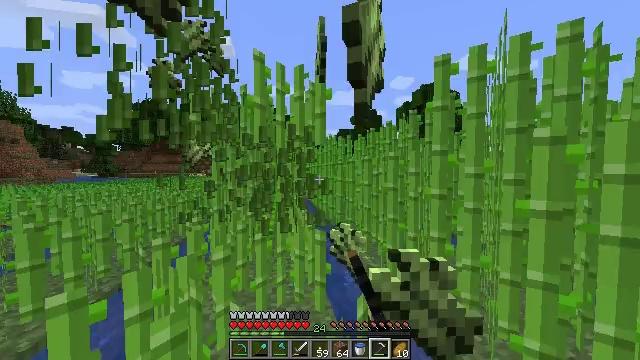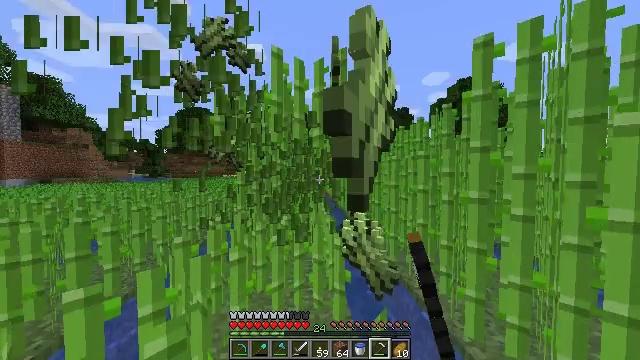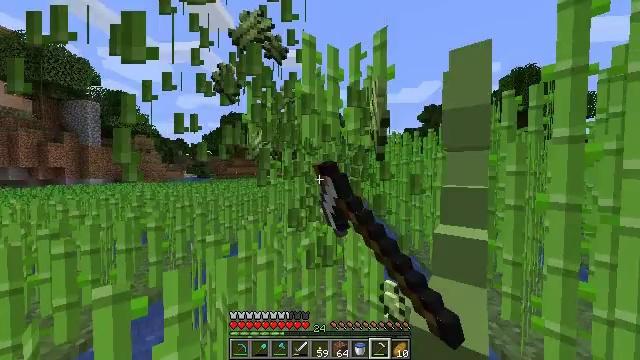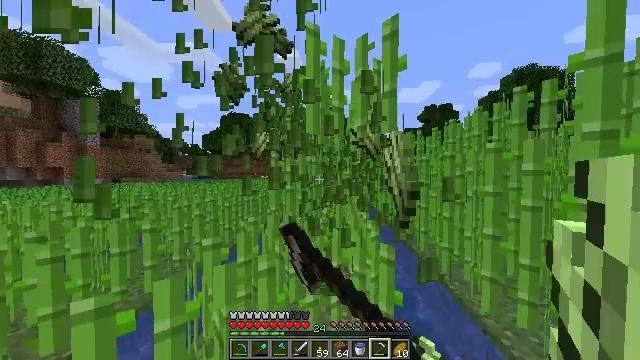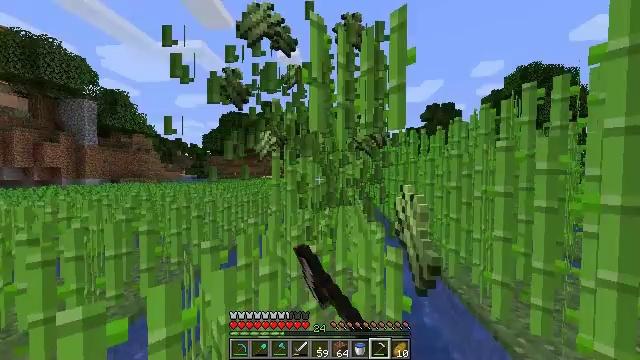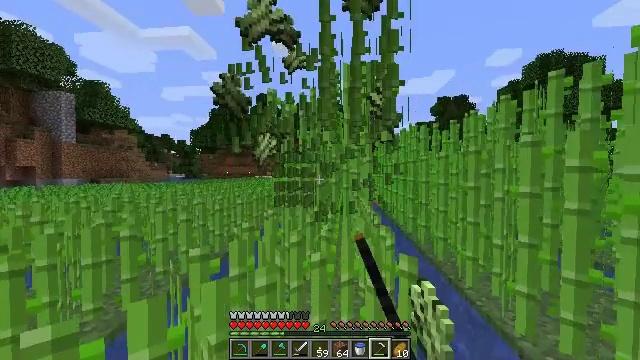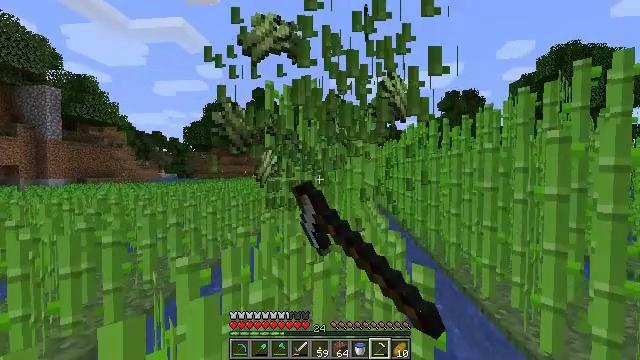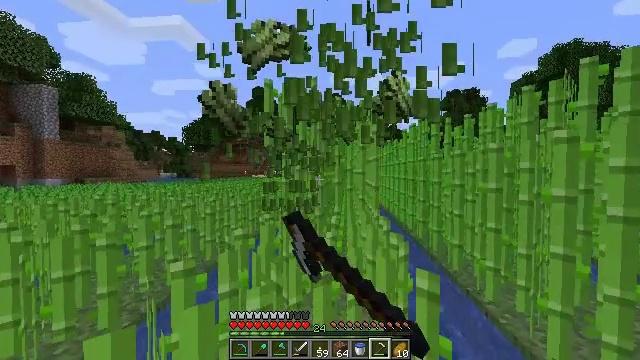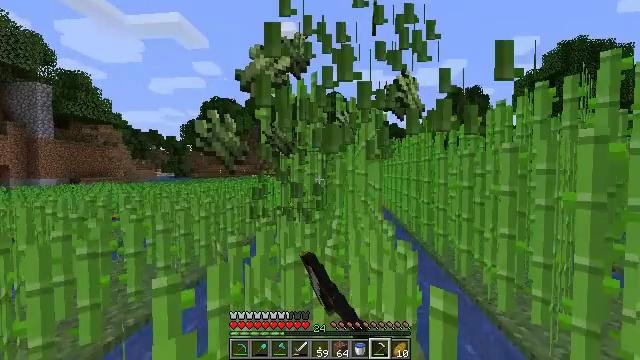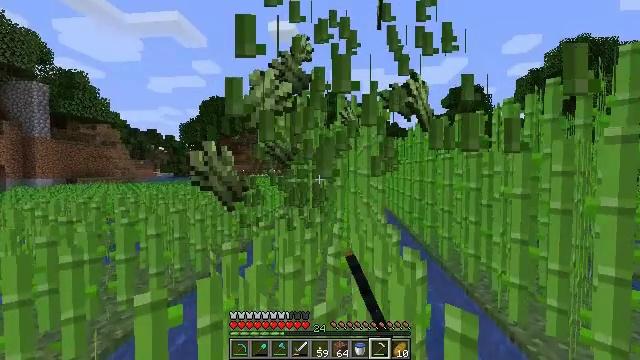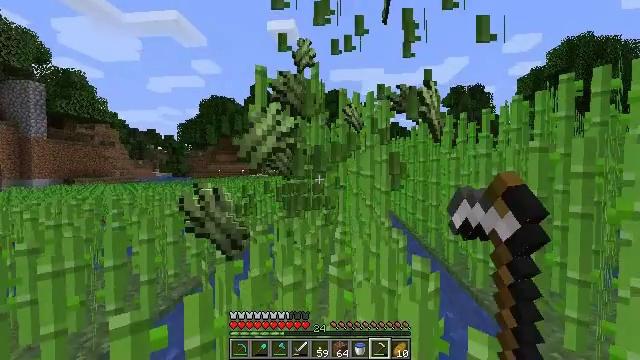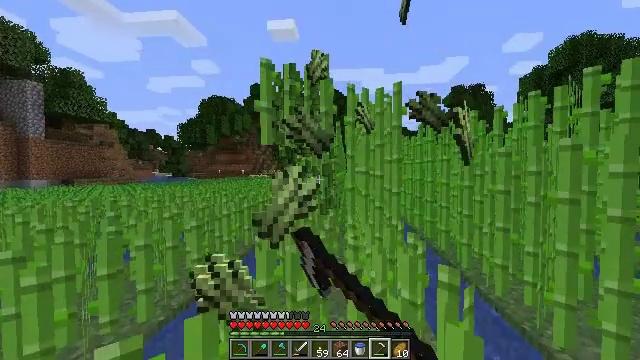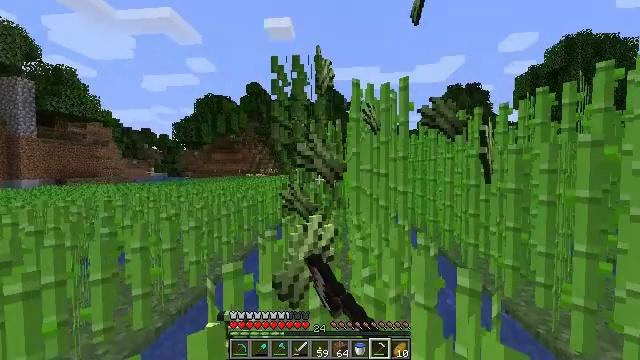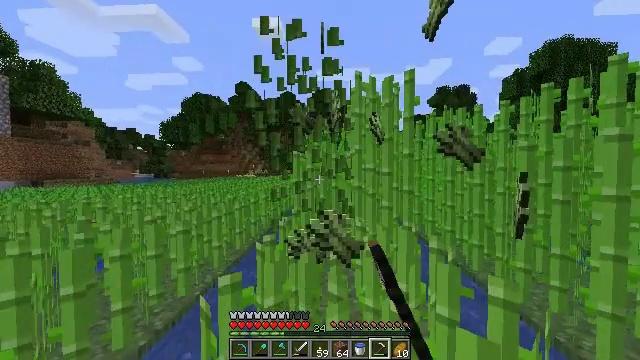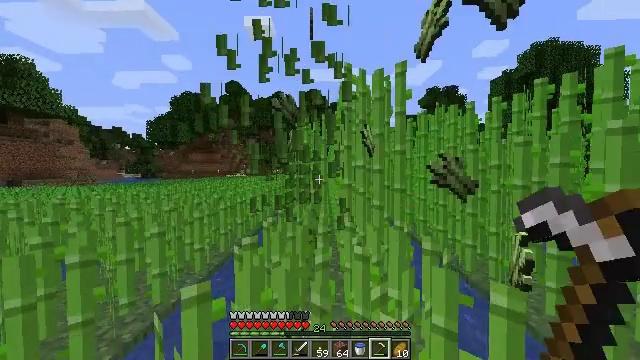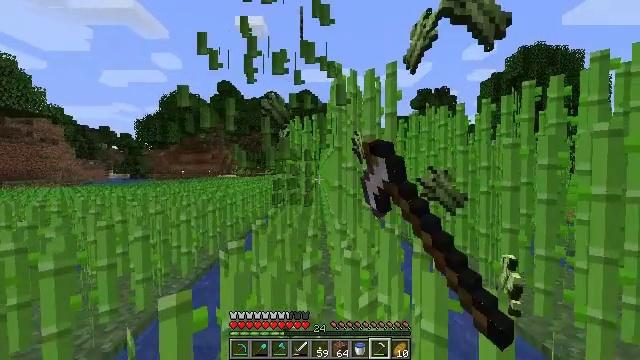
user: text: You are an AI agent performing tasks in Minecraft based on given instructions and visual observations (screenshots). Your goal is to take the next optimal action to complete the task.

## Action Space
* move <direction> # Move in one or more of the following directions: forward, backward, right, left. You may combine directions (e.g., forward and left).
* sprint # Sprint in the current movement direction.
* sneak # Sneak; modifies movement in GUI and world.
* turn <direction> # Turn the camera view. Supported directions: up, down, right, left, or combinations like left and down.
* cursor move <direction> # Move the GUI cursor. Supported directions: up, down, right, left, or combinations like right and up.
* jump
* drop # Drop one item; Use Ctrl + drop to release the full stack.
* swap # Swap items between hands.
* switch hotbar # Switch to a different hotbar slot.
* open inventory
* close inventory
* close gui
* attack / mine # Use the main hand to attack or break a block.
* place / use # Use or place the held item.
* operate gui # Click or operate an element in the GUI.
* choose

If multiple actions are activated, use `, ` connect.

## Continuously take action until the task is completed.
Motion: motion action
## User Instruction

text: Gather sugar cane for crafting.
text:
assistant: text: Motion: move forward and move left, attack / mine
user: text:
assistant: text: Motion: move forward and move left, turn left, attack / mine
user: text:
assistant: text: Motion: attack / mine
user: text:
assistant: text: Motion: attack / mine
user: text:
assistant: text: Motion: attack / mine
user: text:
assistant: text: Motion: move forward, attack / mine
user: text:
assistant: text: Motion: move forward, attack / mine
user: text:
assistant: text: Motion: move forward, attack / mine
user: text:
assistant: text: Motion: move forward, attack / mine
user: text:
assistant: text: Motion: move forward and move left, attack / mine
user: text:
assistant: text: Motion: move forward and move left, attack / mine
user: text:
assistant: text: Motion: move forward and move left, attack / mine
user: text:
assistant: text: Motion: move forward and move right, turn right, attack / mine
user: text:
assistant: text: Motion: move forward and move right, turn right, attack / mine
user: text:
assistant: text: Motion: move forward and move right, turn right, attack / mine
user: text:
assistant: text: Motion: move forward and move right, attack / mine
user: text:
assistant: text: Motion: move forward, attack / mine
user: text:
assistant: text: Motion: move forward, attack / mine
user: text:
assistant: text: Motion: move forward, attack / mine
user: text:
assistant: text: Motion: move forward, attack / mine
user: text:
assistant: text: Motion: move forward and move left, attack / mine
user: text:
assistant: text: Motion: move forward and move left, turn left, attack / mine
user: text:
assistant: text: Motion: move forward and move left, attack / mine
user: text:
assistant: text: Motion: move forward, attack / mine
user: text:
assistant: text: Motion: move forward and move right, attack / mine
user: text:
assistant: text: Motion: move forward and move right, attack / mine
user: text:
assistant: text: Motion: move forward and move right, turn right, attack / mine
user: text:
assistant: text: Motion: move forward and move right, turn right, attack / mine
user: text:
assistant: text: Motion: move forward, turn right, attack / mine
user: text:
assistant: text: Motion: move forward, attack / mine